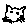
Label: cat